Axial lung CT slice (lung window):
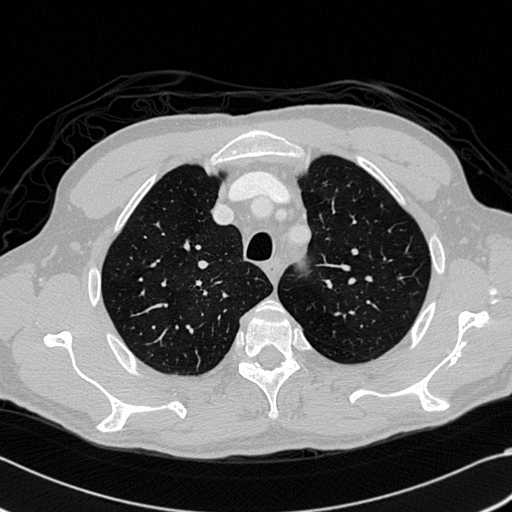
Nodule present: no